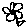
Label: flower